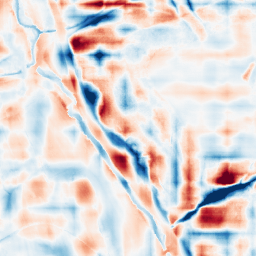
Category: wavelet
Decomposition family: wavelet_reverse_biorthogonal
Decomposition parameters: wavelet: rbio4.4
level: 5
Upsampling method: lanczos
Upsampling parameters: scale: 8
Upsampling scale: 8